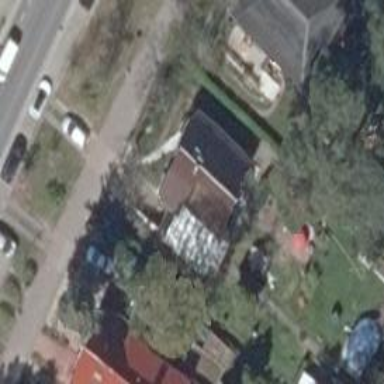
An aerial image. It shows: Simple house.